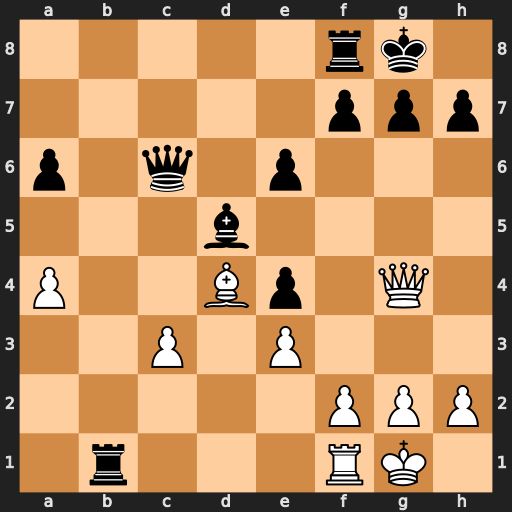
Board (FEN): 5rk1/5ppp/p1q1p3/3b4/P2Bp1Q1/2P1P3/5PPP/1r3RK1
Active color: w
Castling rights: -
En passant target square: -
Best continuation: Qxg7#